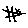
Label: zigzag